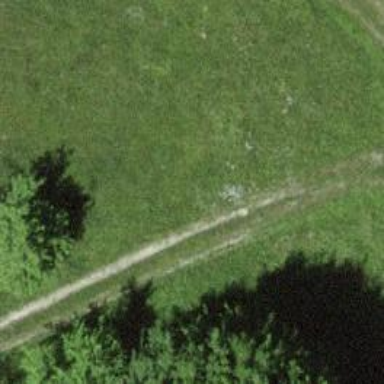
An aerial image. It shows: Grass track road with grade3 tracktype.